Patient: sex F, age 58
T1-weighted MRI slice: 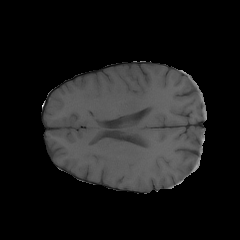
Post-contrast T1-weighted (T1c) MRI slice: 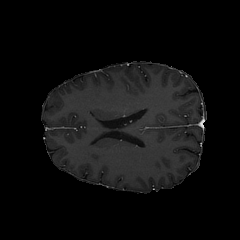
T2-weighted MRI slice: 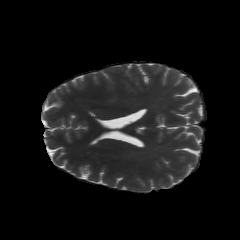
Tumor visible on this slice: no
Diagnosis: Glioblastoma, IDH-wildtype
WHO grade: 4